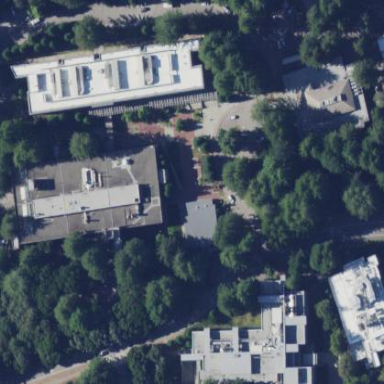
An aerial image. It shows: Building with flat grey roof.